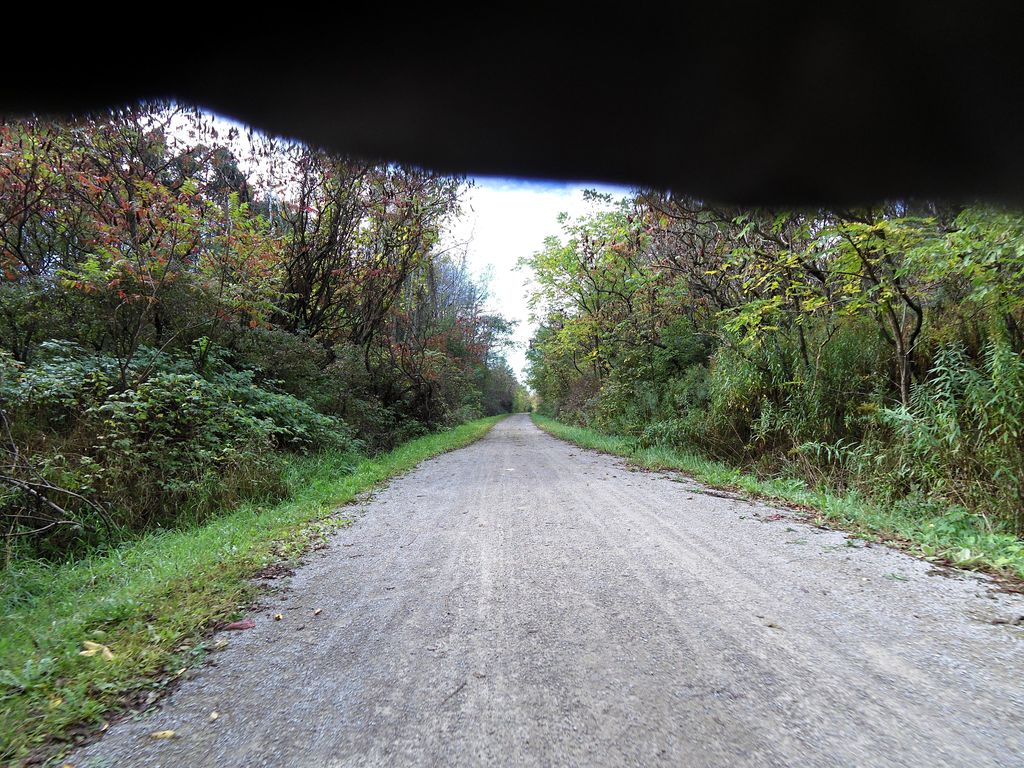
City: hamilton